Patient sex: M
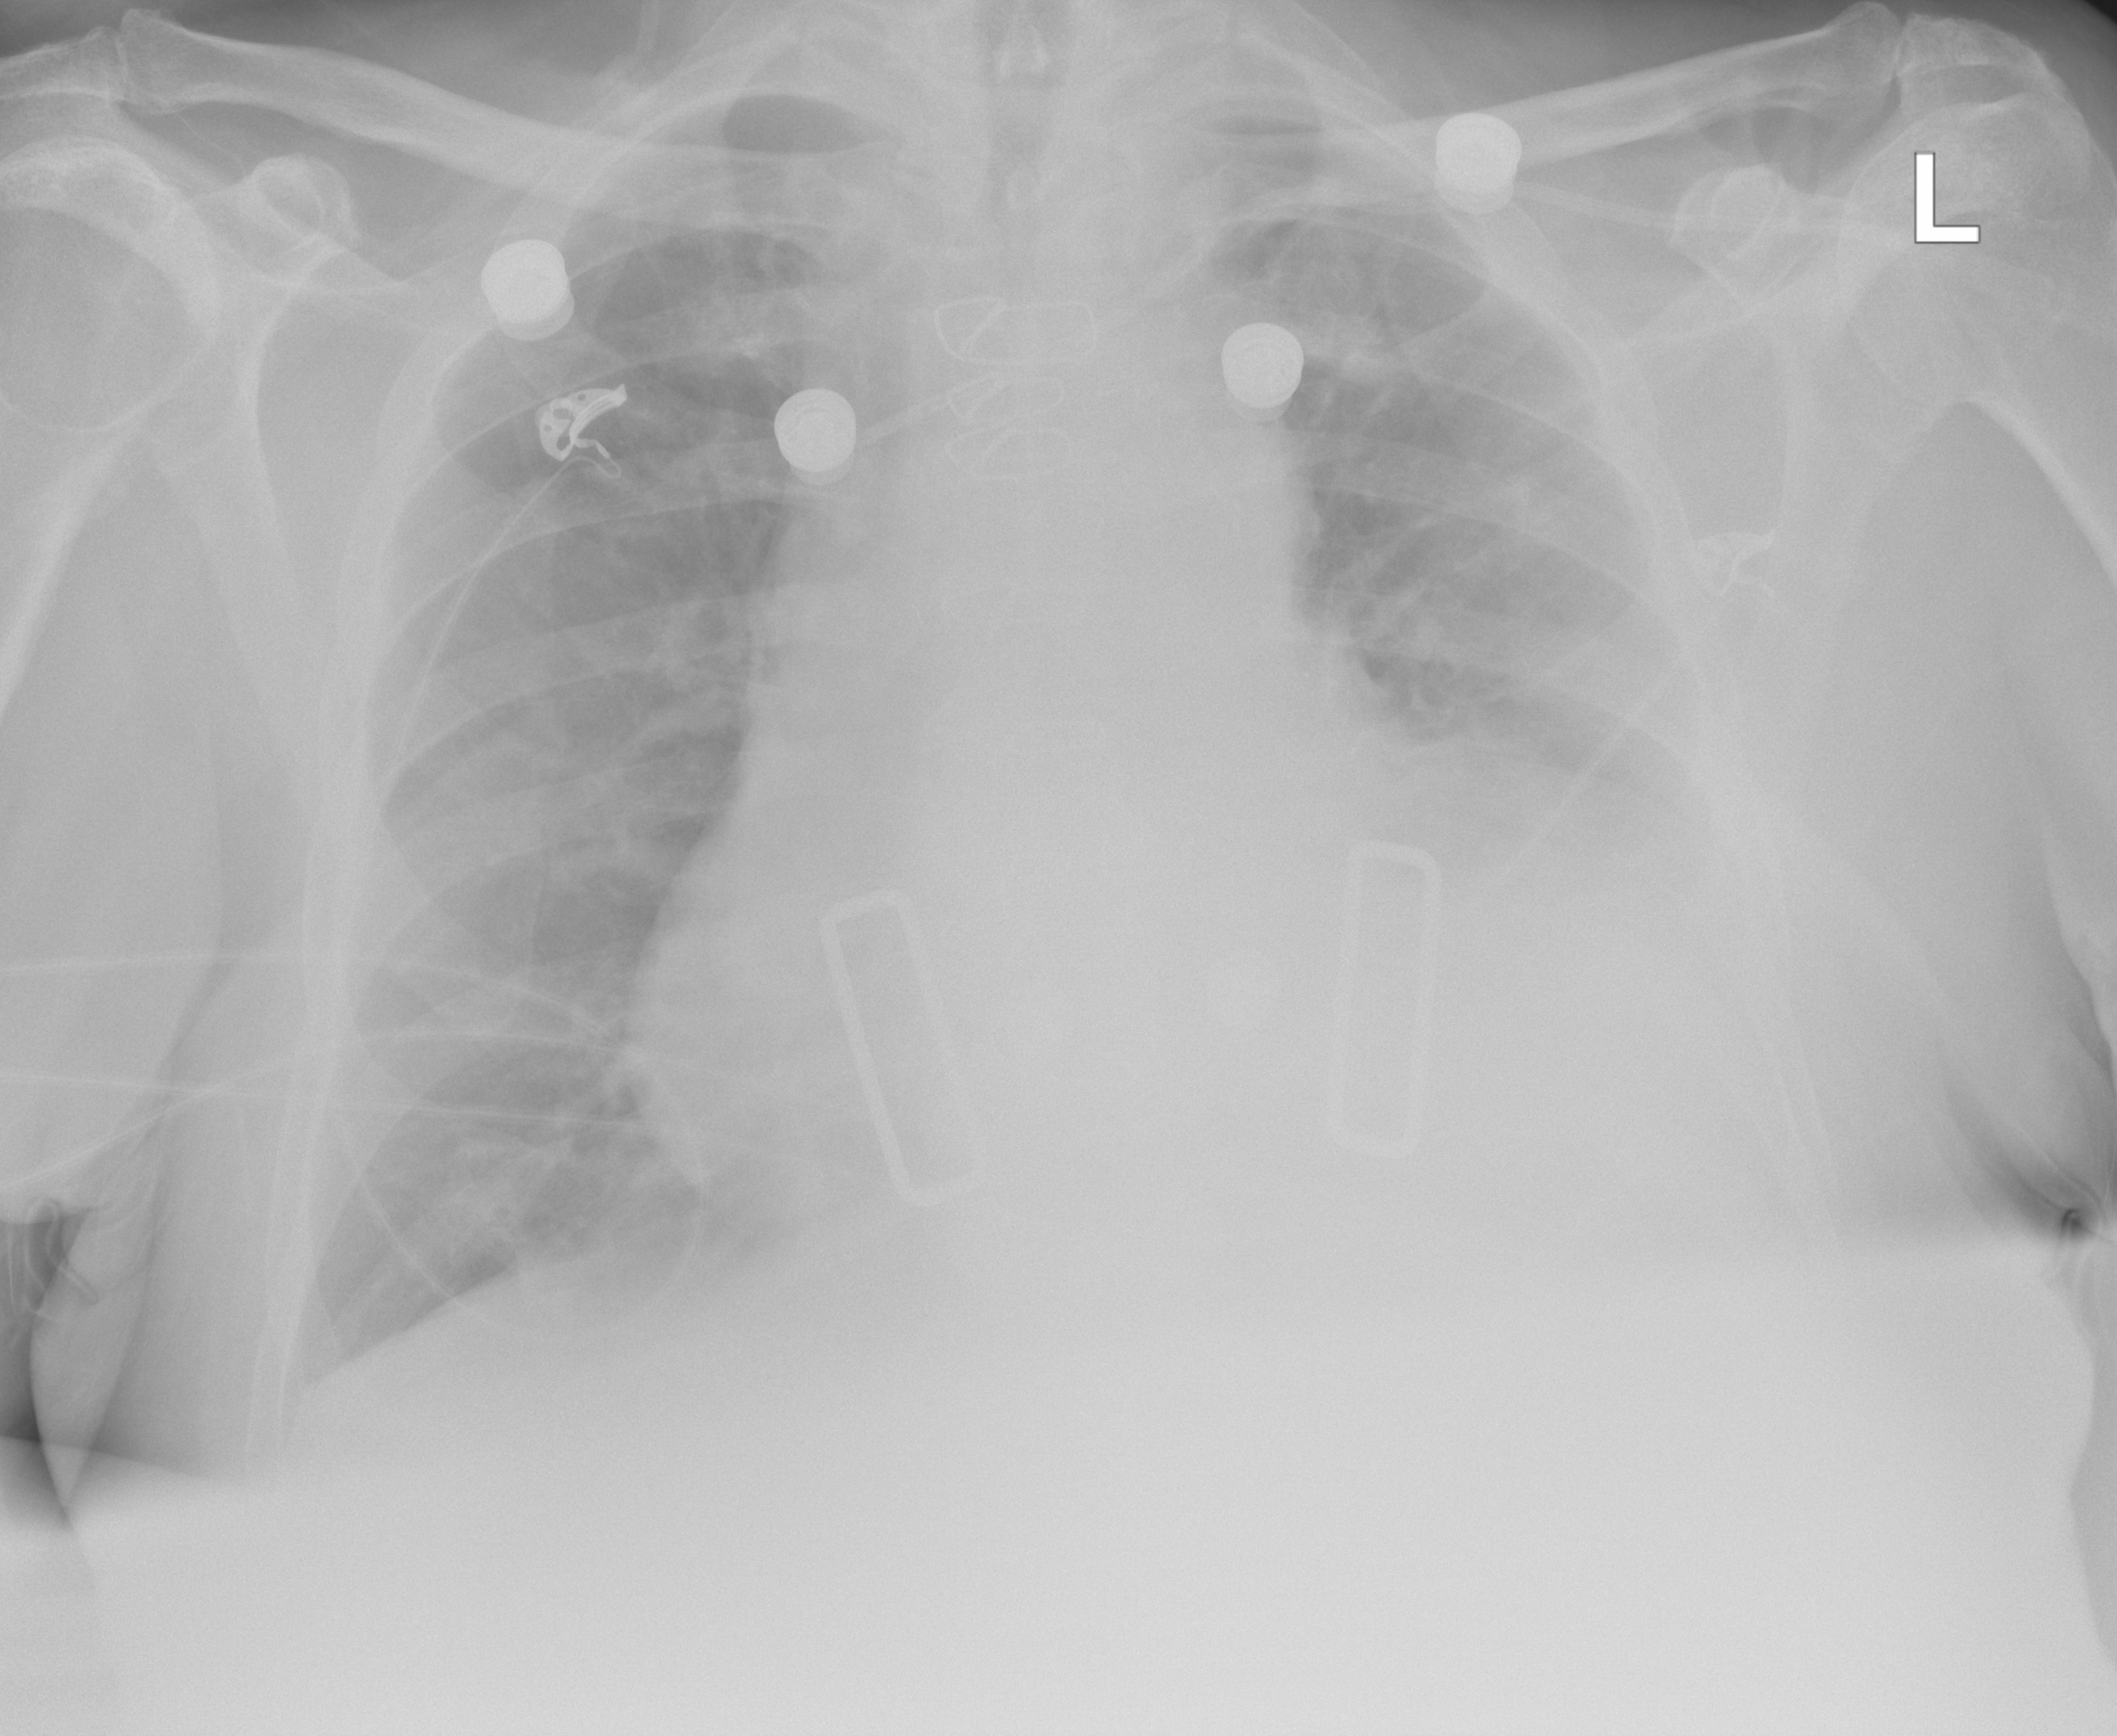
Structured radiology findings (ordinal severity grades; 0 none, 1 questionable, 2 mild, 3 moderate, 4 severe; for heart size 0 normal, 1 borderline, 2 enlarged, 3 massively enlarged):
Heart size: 3
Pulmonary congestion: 2
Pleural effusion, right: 0
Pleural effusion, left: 3
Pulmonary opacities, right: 0
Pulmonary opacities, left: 0
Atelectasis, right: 1
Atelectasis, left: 2